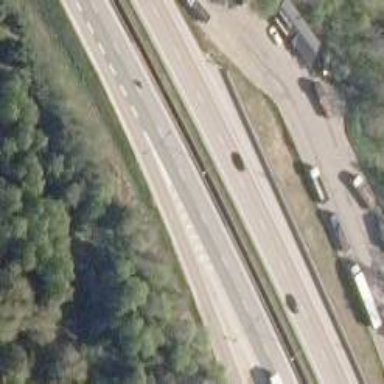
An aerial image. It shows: Asphalt motorway.